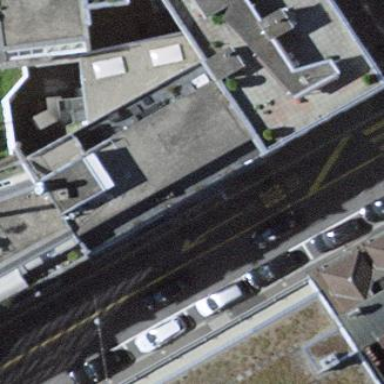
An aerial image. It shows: Street-side parking area.